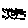
Label: sun